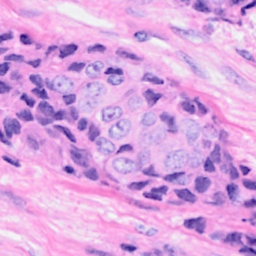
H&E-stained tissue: Breast